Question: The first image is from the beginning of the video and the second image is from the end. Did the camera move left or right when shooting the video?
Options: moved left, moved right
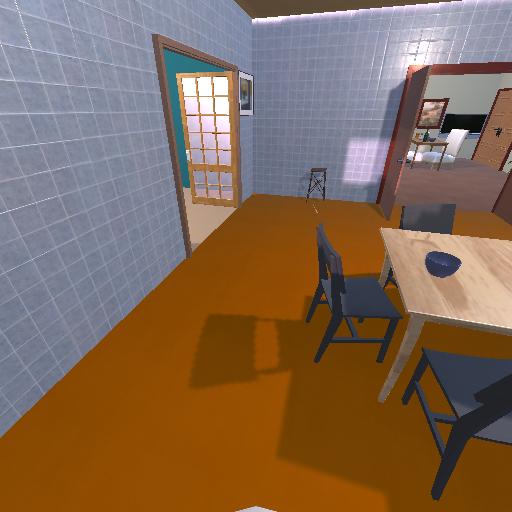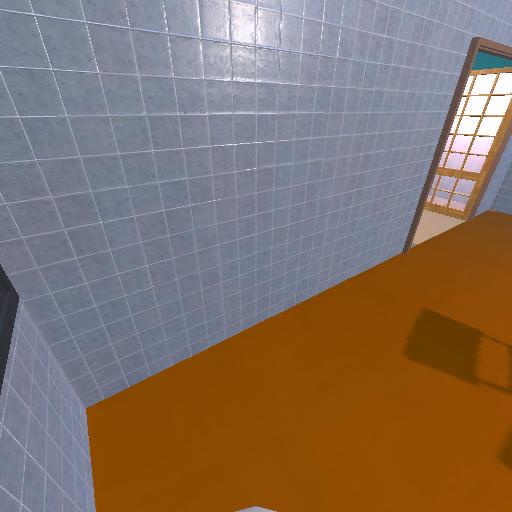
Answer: moved left